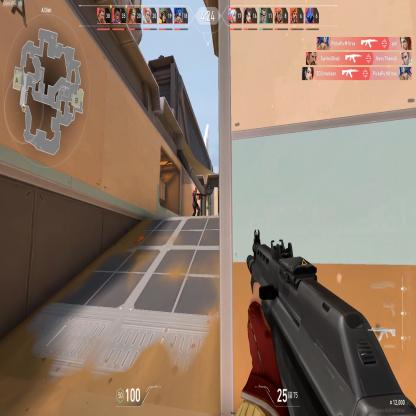
Label: enemy